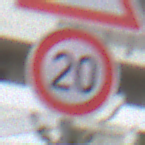
Verkehrszeichen: Geschwindigkeit20
Zusatzzeichen oben: KurveRechts
Umgebung: Outdoor, Urban
Tageszeit: Midday
Wetter: Overcast
Licht: Natural
Jahreszeit: NotSpecified
Kontrast: LowContrast